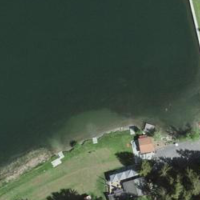
EUNIS habitat code: 14
Species observed at this site:
Corvus corone
Fulica atra
Anas crecca
Dendrocopos major
Buteo buteo
Phylloscopus collybita
Erithacus rubecula
Phoenicurus ochruros
Sitta europaea
Certhia familiaris
Nucifraga caryocatactes
Garrulus glandarius
Phoenicurus phoenicurus
Picus viridis
Periparus ater
Cyanistes caeruleus
Lophophanes cristatus
Anas platyrhynchos
Aythya fuligula
Fringilla coelebs
Passer domesticus
Ptyonoprogne rupestris
Carduelis carduelis
Turdus merula
Columba palumbus
Parus major
Turdus pilaris
Regulus regulus
Motacilla alba
Delichon urbicum